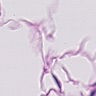
Metastatic tissue present: no